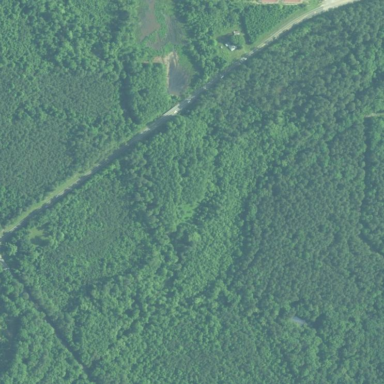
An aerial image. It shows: Mixed woodland with variety of leaf types and cycles.